Field crop: maize
Growth stage: 2
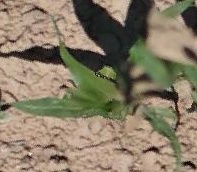
Species: maize